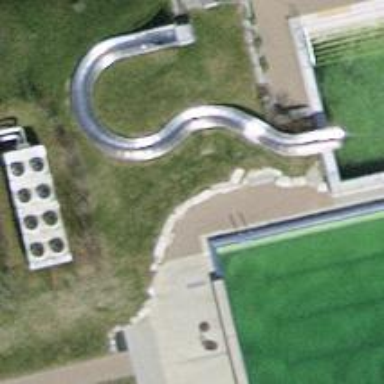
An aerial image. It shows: Water slide attraction.